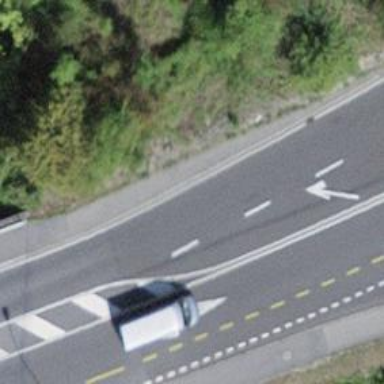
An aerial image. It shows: Secondary road with asphalt surface. There is designated lane for cyclists on the left side.